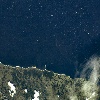
Label: water